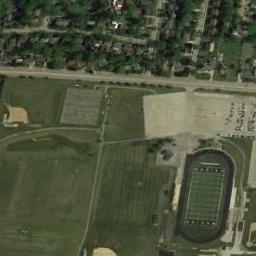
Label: ground_track_field